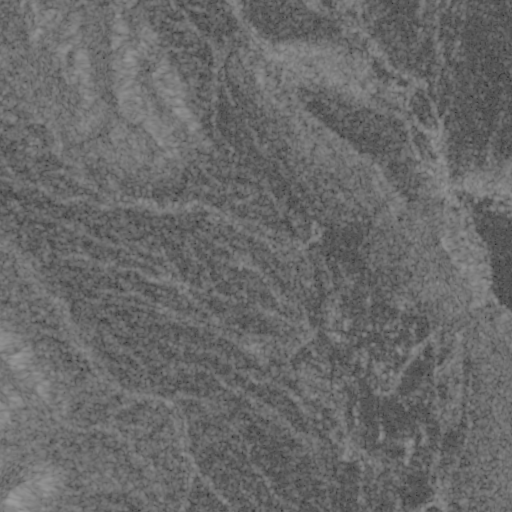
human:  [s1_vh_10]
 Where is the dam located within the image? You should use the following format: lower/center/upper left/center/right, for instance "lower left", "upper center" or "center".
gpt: The dam is located in the center right of the image.
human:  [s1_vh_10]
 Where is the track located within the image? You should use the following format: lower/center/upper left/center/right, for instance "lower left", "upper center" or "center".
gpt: There is no track in the image.

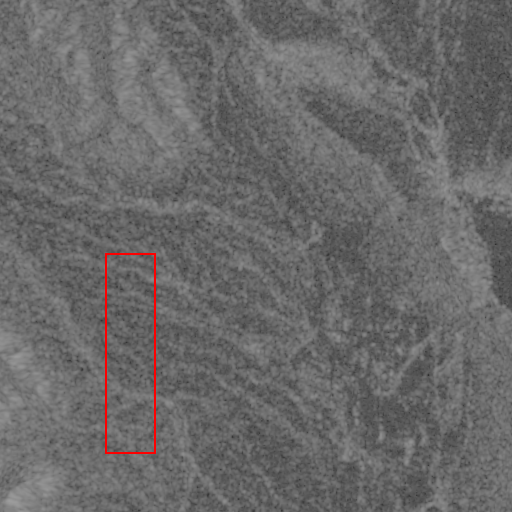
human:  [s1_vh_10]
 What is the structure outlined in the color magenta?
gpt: There is no magenta outline.
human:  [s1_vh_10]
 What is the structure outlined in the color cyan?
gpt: There is no structure outlined in cyan.